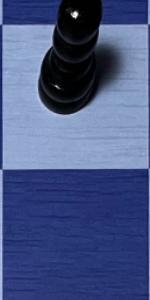
Label: Empty